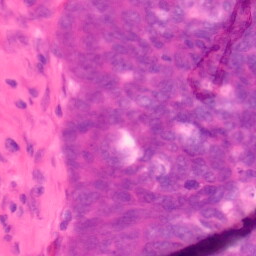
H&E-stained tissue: Colon